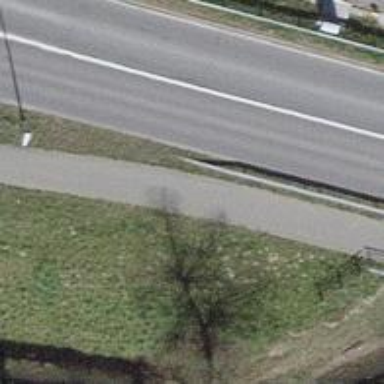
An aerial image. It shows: Primary road with asphalt surface.